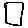
Label: square